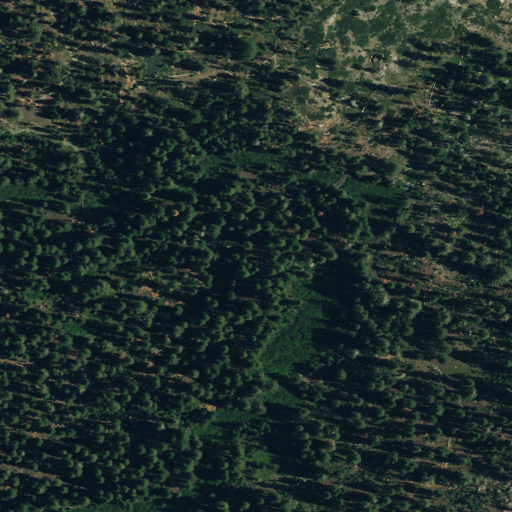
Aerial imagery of depression(s) in California named Shanks Cove containing evergreen forest and shrub